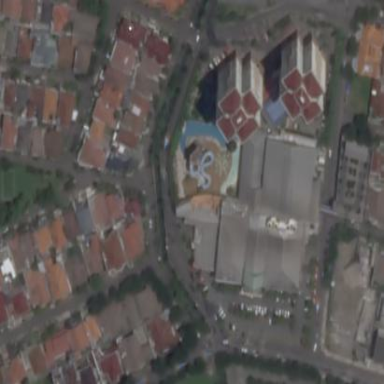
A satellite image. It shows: Mall building.